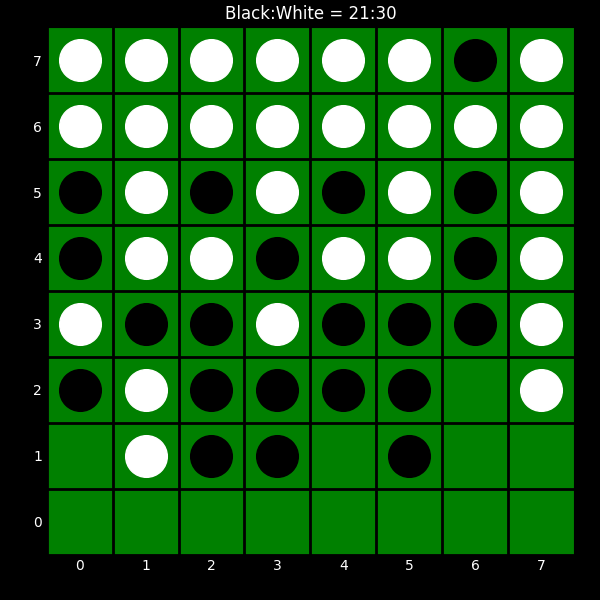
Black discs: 21
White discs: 30